Field crop: maize
Growth stage: 2
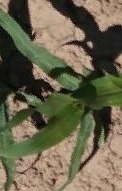
Species: maize